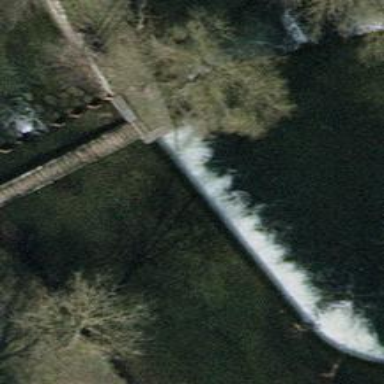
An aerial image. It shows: Footway bridge.